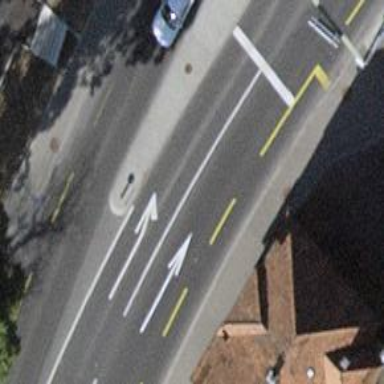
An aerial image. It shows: Secondary road with asphalt surface and dedicated cycle lane.